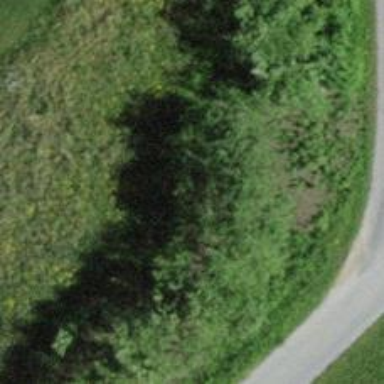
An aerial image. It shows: Hedge acting as barrier.